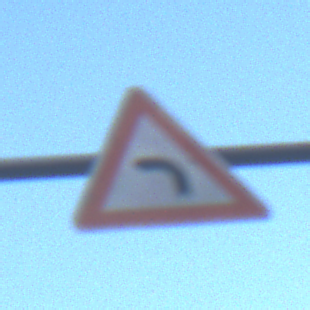
Verkehrszeichen: KurveLinks
Umgebung: Outdoor, Urban
Tageszeit: SunriseSunset
Wetter: PartlyCloudy
Licht: Natural
Jahreszeit: NotSpecified
Kontrast: LowContrast